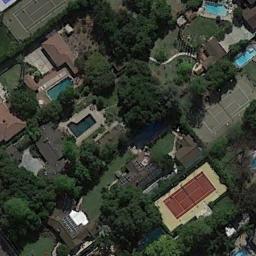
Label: tennis_court